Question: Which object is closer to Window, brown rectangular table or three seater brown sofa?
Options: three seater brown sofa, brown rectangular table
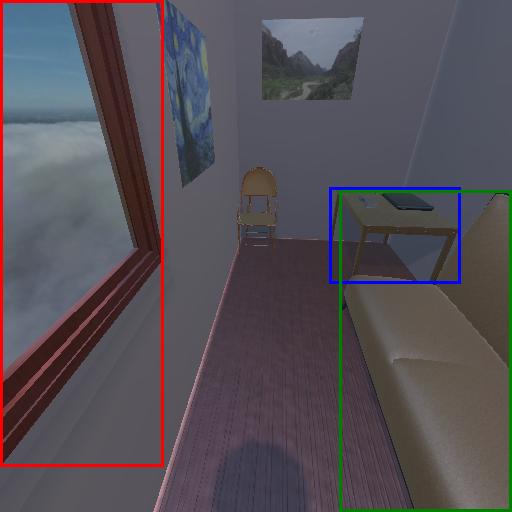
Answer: three seater brown sofa